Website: home-depot
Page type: cross-sells
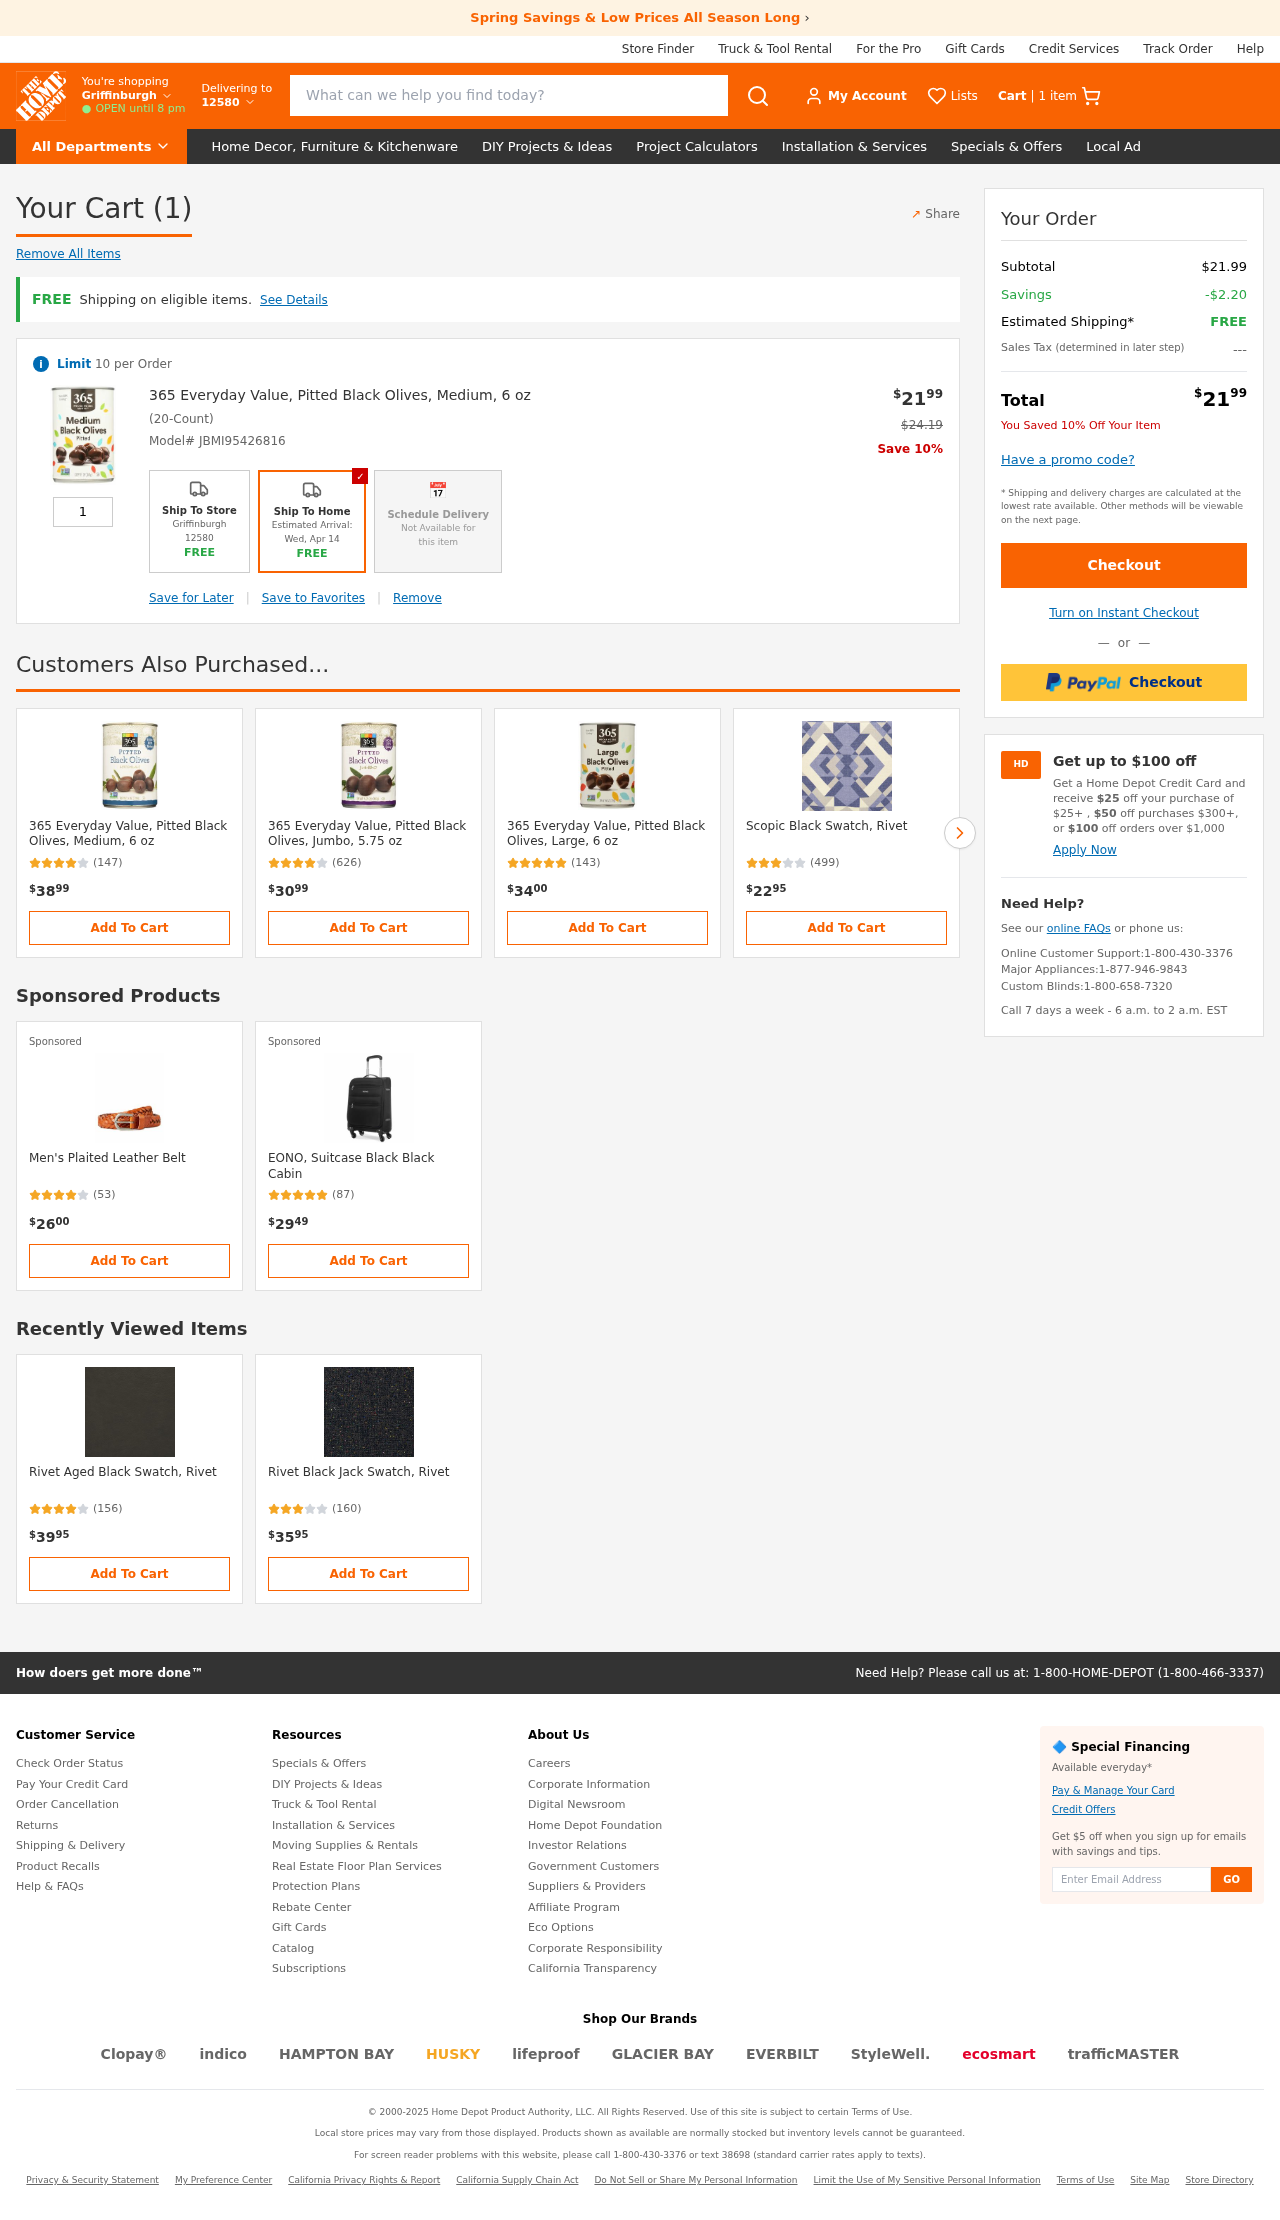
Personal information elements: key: PII_LOCATION1_CITY
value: Griffinburgh
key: PII_POSTCODE
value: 12580
Product elements: key: PRODUCT1_NAME
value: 365 Everyday Value, Pitted Black Olives, Medium, 6 oz
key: PRODUCT1_PRICE
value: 21.99
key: PRODUCT1_QUANTITY
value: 1
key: PRODUCT1_ORIGINAL_PRICE
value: $24.19
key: PRODUCT2_NAME
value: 365 Everyday Value, Pitted Black Olives, Medium, 6 oz
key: PRODUCT2_NUM_RATINGS
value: (147)
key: PRODUCT2_PRICE
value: $3899
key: PRODUCT3_NAME
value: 365 Everyday Value, Pitted Black Olives, Jumbo, 5.75 oz
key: PRODUCT3_NUM_RATINGS
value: (626)
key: PRODUCT3_PRICE
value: $3099
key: PRODUCT4_NAME
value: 365 Everyday Value, Pitted Black Olives, Large, 6 oz
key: PRODUCT4_NUM_RATINGS
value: (143)
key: PRODUCT4_PRICE
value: $3400
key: PRODUCT5_NAME
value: Scopic Black Swatch, Rivet
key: PRODUCT5_NUM_RATINGS
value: (499)
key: PRODUCT5_PRICE
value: $2295
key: PRODUCT6_NAME
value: Men's Plaited Leather Belt
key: PRODUCT6_NUM_RATINGS
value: (53)
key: PRODUCT6_PRICE
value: $2600
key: PRODUCT7_NAME
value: EONO, Suitcase Black Black Cabin
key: PRODUCT7_NUM_RATINGS
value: (87)
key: PRODUCT7_PRICE
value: $2949
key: PRODUCT8_NAME
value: Rivet Aged Black Swatch, Rivet
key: PRODUCT8_NUM_RATINGS
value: (156)
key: PRODUCT8_PRICE
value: $3995
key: PRODUCT9_NAME
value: Rivet Black Jack Swatch, Rivet
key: PRODUCT9_NUM_RATINGS
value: (160)
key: PRODUCT9_PRICE
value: $3595
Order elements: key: ORDER_NUM_ITEMS
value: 1 item
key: ORDER_NUM_ITEMS
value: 1
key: ORDER_SKU
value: Model# JBMI95426816
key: ORDER_SUBTOTAL
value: $21.99
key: ORDER_SAVINGS
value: -$2.20
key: ORDER_TOTAL
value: $2199
Search elements: key: HEADER_SEARCH
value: What can we help you find today?